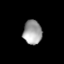
Tissue: lung
Cell type: T cells
Senescence score: 0.5402
Nuclear area (px): 442
Mean DAPI intensity: 160.215